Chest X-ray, PA view. Patient: 66 years old, sex M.
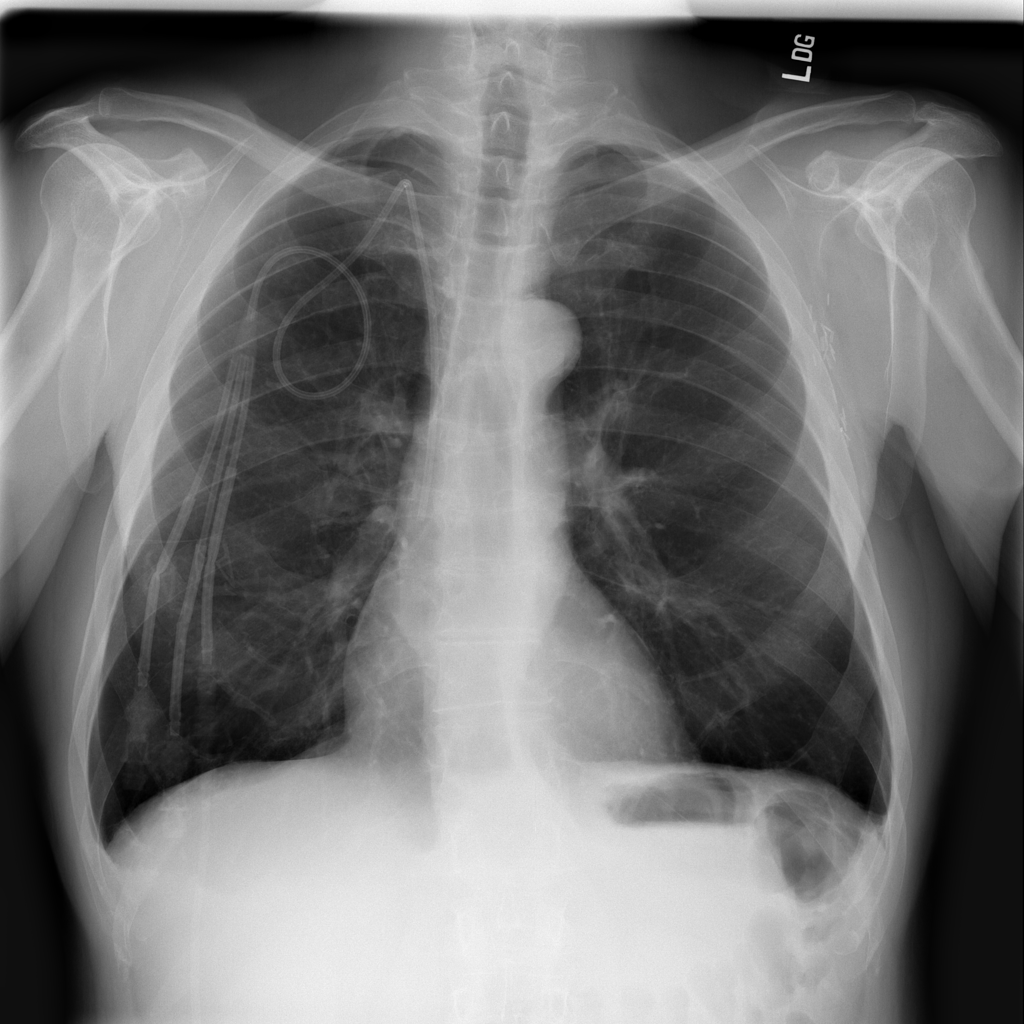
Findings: Infiltration